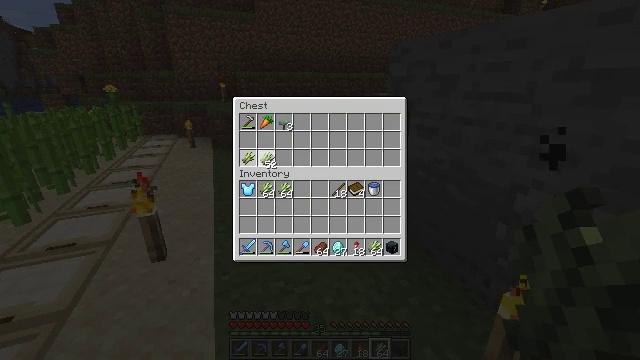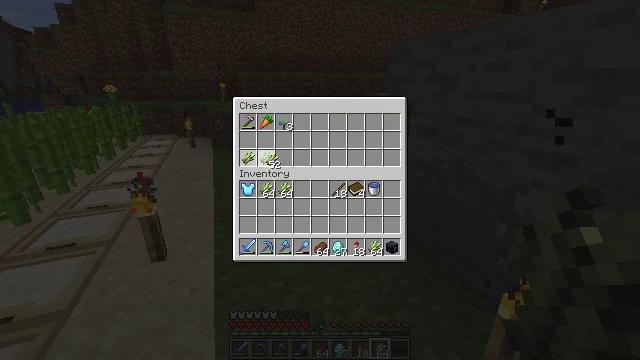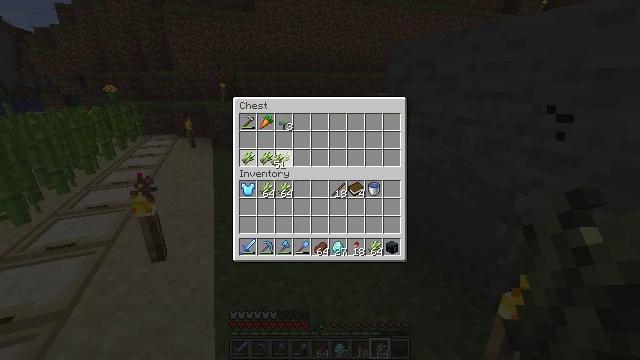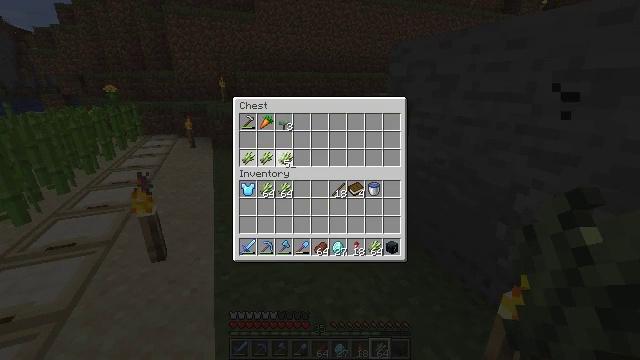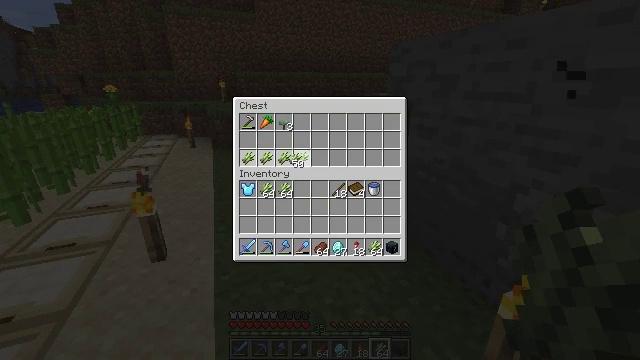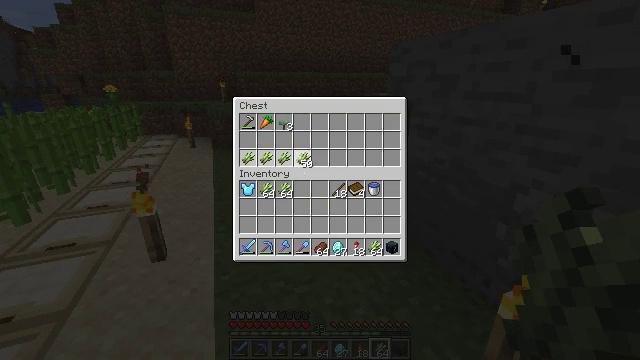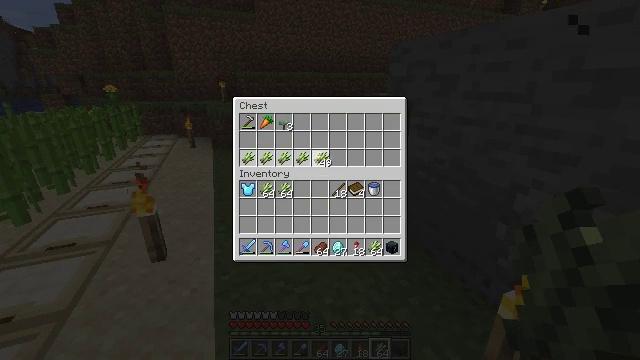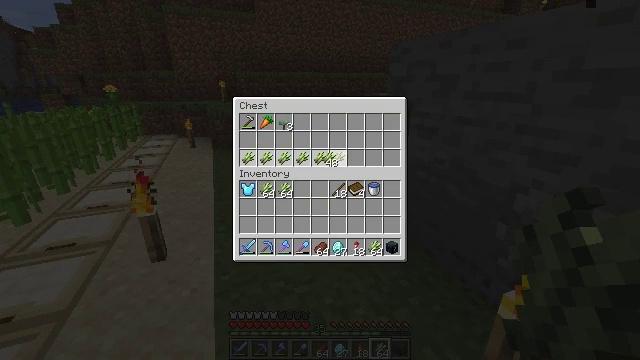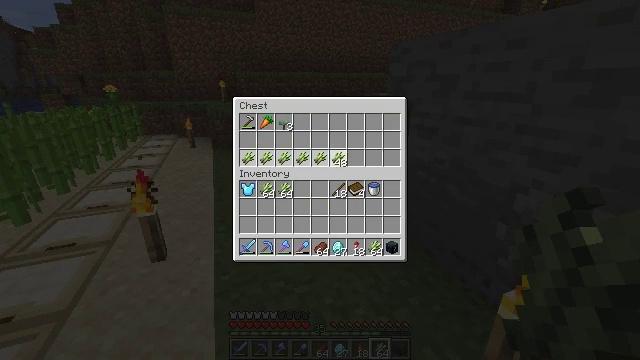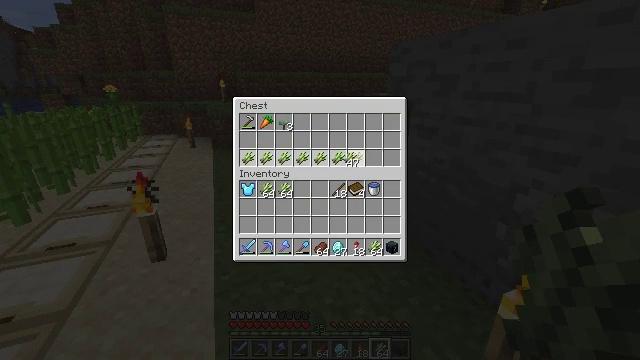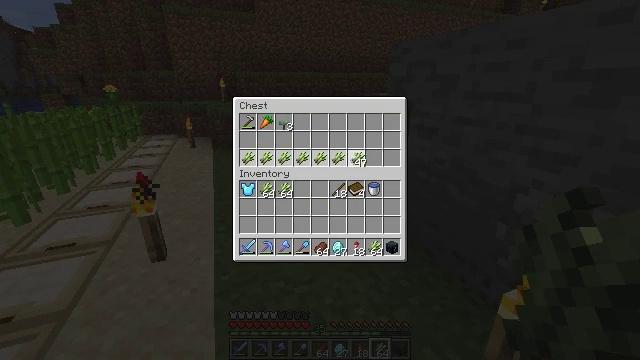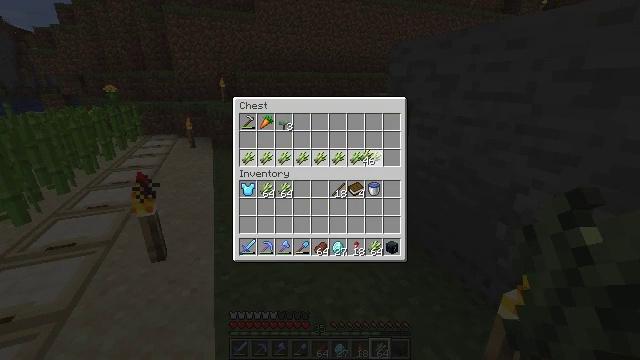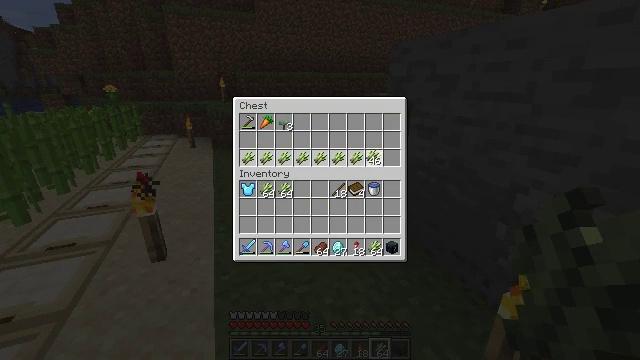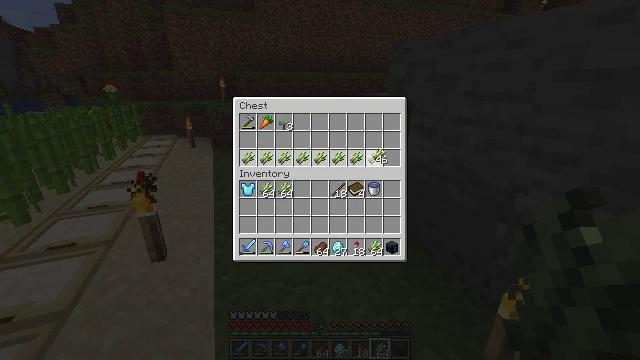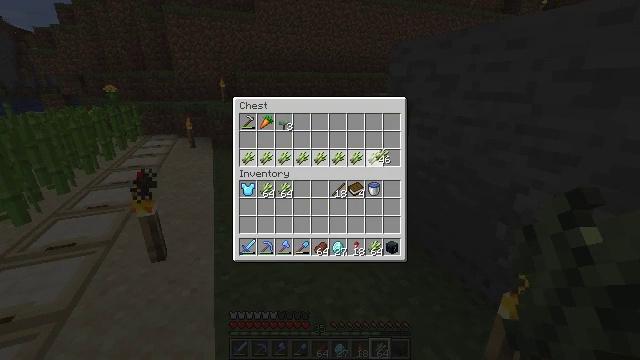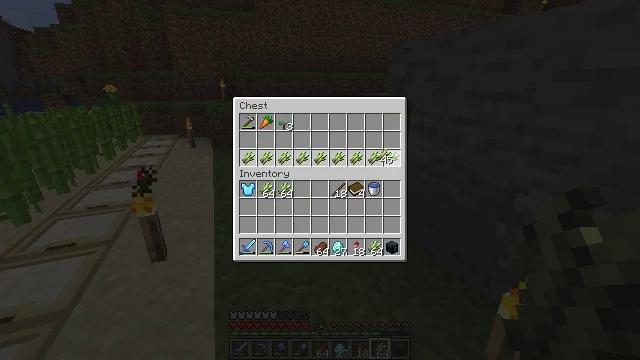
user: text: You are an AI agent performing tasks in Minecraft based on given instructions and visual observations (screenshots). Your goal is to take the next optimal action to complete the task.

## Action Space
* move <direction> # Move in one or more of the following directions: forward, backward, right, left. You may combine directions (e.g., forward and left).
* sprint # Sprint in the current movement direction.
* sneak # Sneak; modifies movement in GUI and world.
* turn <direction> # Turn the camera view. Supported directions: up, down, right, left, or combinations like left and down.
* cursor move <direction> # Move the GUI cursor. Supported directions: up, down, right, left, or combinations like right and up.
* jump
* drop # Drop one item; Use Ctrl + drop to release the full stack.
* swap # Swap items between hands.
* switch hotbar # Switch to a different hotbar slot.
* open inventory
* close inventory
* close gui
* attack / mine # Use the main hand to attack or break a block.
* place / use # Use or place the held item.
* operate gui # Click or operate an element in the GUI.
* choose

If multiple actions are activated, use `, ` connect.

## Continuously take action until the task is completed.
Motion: motion action
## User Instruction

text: Attack the ender chest to collect it.
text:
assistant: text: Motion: choose
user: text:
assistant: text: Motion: choose
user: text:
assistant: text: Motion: cursor move right, choose
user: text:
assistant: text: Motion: cursor move right, choose
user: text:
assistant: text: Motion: cursor move right, choose
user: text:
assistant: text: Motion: cursor move right, choose
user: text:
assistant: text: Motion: choose
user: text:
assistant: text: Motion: cursor move right, choose
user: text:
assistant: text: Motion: cursor move right, choose
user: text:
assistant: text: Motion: cursor move right, choose
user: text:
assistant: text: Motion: cursor move right, choose
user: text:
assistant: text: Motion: choose
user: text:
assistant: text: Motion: cursor move right, choose
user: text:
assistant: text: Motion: choose
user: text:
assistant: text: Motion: choose
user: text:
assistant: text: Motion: choose
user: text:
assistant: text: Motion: choose
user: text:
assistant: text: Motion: choose
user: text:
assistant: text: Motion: cursor move down
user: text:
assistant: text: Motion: cursor move down
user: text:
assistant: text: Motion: cursor move down
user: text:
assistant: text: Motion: no_op
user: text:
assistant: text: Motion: no_op
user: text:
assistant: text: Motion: operate gui
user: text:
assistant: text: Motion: operate gui
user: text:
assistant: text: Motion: no_op
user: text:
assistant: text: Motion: no_op
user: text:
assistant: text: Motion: sneak
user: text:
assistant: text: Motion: sneak
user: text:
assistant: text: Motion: sneak, operate gui